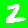
Digit: 2